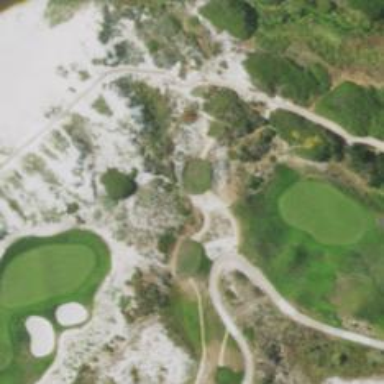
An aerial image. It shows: Path for both roads and golfers.